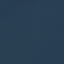
Land use / land cover class: SeaLake